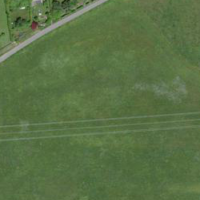
EUNIS habitat code: 52
Species observed at this site:
Galeopsis tetrahit
Pilosella officinarum